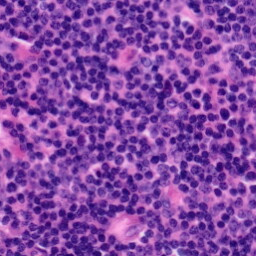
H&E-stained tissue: Tonsil